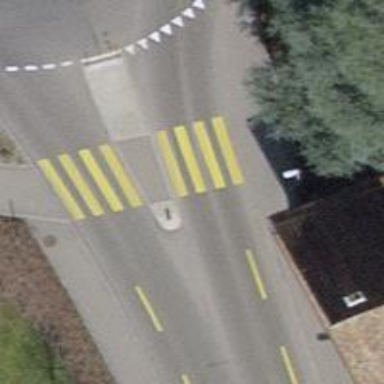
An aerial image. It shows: Marked road crossing with pedestrian island.